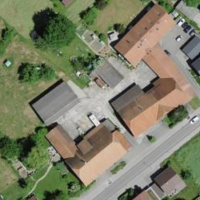
EUNIS habitat code: 54
Species observed at this site:
Fagopyrum esculentum